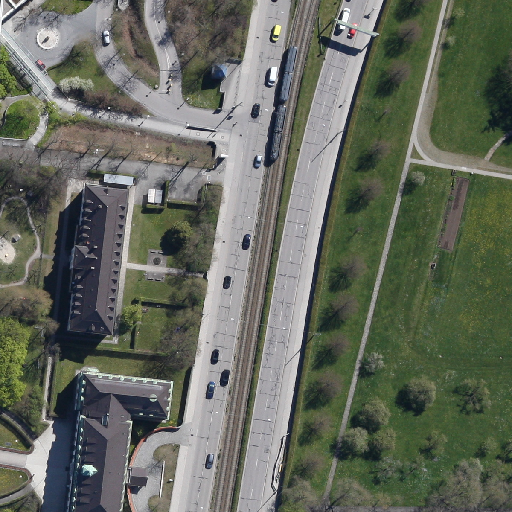
Referring expression: paved road